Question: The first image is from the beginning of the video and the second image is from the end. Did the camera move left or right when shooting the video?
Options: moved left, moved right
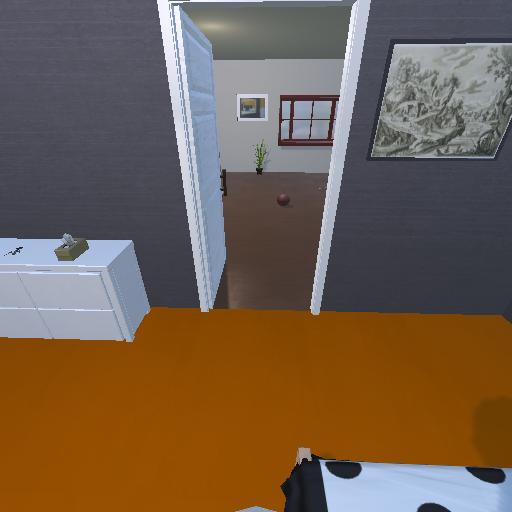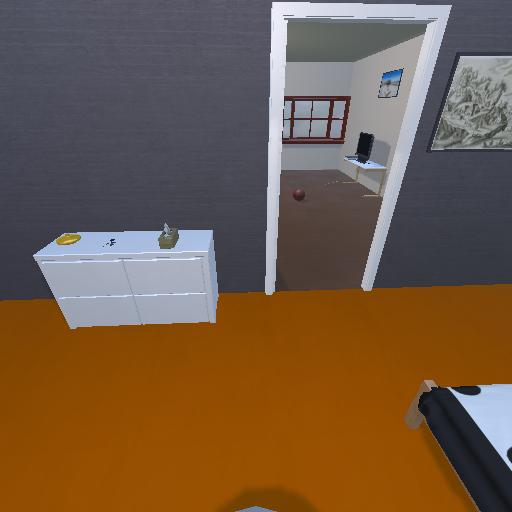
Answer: moved left